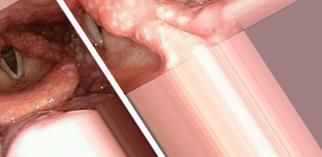
Condition: Mouth Ulcer